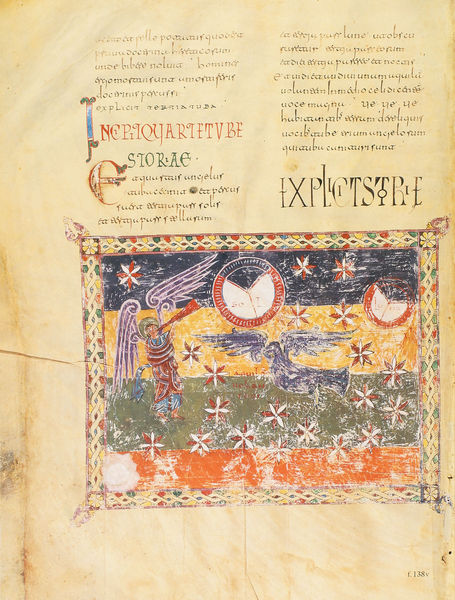
Titel: Beatus-Manuskript
Künstler: Magius
Institution: New York, Pierpont Morgan Library
Schlagwörter: adler, blau, flügel, mann, vogel, gelb, grün, orange, rot, ornament, alt, geschichte, rahmen, gold, blatt, engel, farbig, schrift, rahmung, lesen, buch, stern, sterne, seite, text, pergament, heiligenschein, posaune, handschrift, legende, latein, kalender, beschädigt, buchmalerei, manuskript, illumination, beschädift, 138v, storae